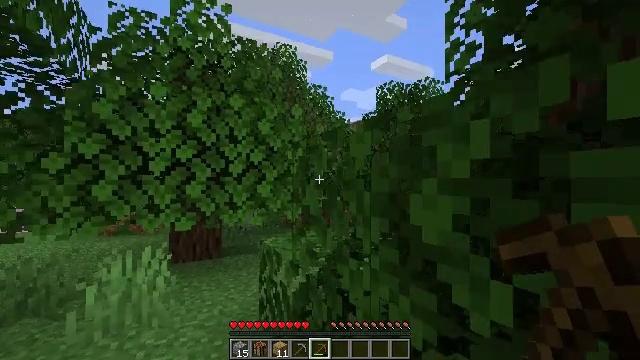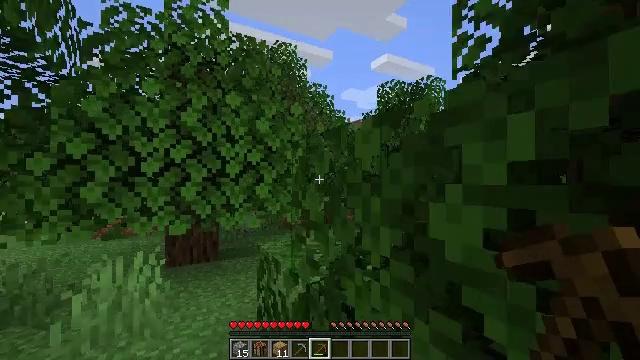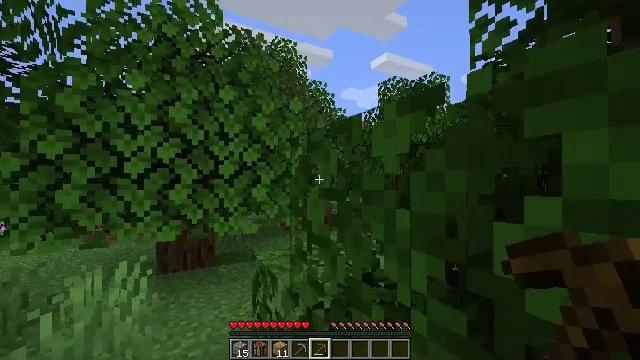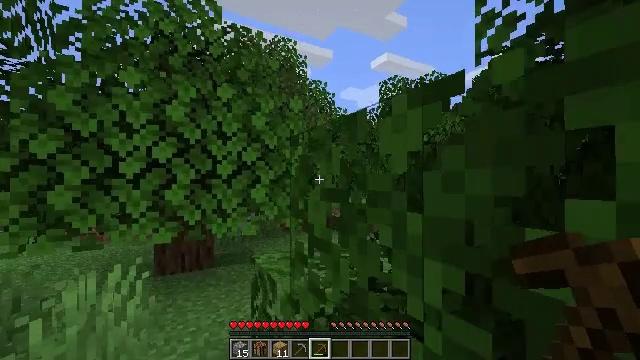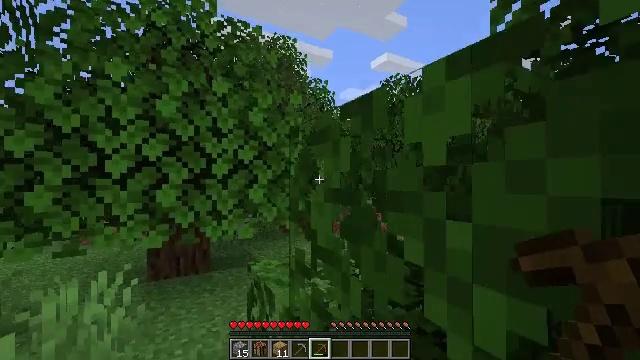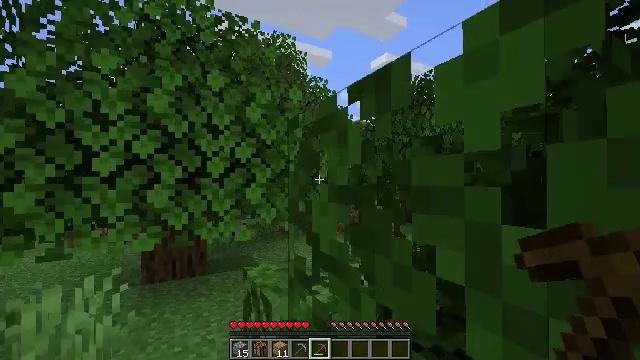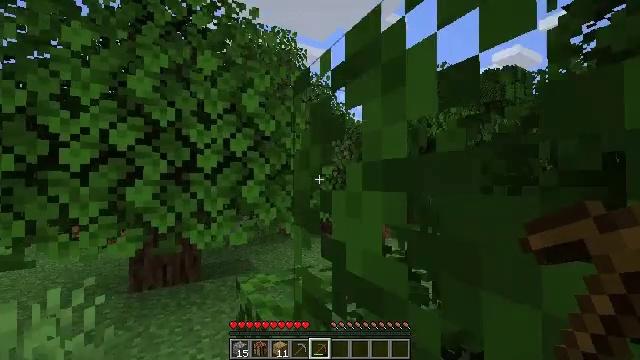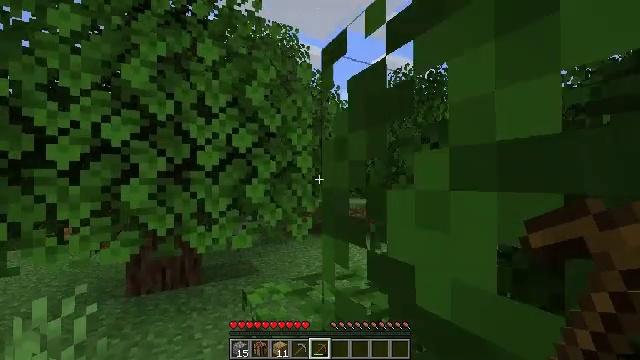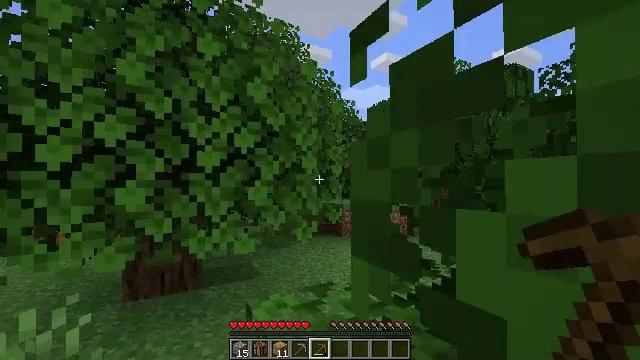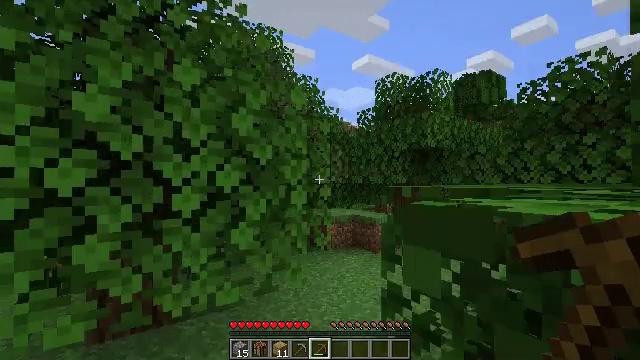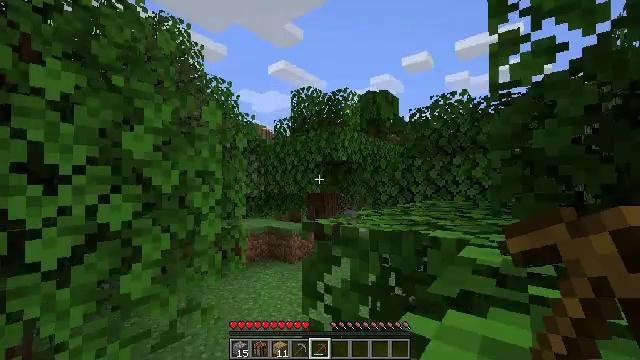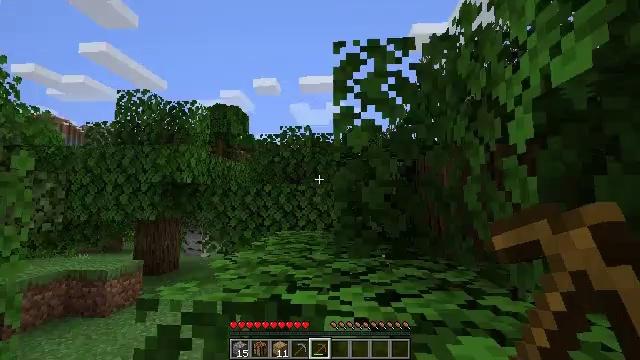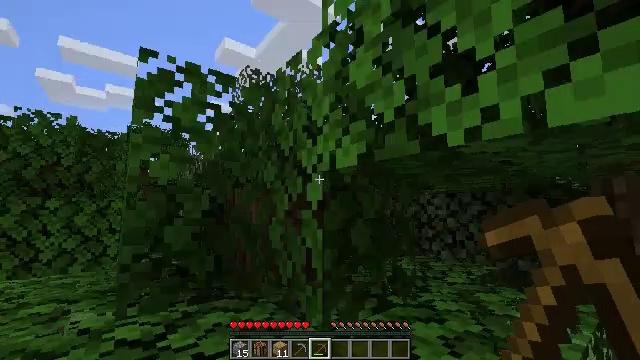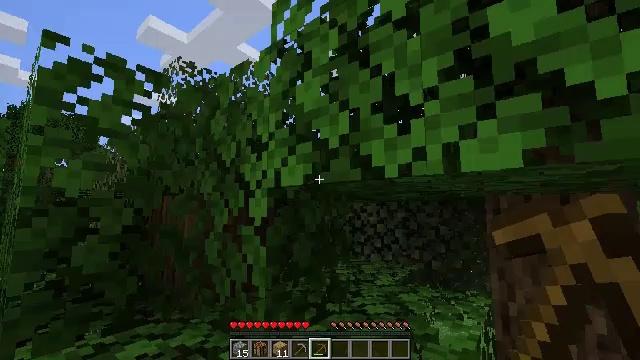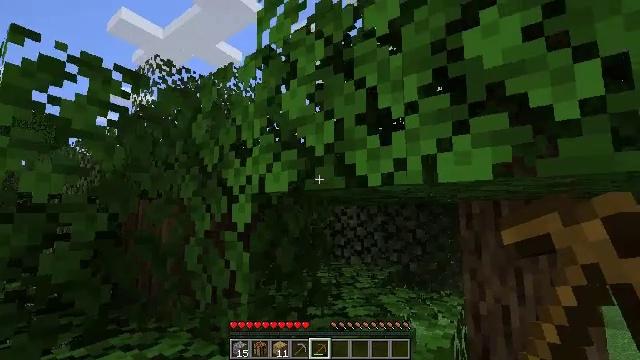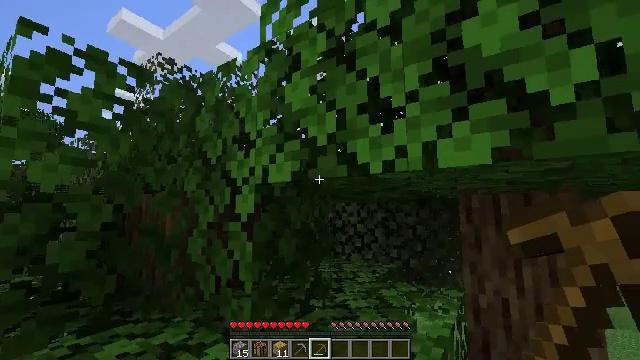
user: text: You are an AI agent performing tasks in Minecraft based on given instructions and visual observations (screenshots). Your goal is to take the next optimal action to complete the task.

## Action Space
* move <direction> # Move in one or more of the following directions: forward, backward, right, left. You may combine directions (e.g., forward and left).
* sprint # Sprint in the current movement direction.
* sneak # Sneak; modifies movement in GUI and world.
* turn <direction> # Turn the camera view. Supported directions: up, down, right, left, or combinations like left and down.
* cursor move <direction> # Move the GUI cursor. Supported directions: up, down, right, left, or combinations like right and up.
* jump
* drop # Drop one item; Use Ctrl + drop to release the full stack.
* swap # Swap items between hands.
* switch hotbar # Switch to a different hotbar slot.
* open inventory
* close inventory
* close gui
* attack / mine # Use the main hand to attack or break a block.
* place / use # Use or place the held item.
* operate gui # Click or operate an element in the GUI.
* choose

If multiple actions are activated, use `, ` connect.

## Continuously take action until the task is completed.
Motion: motion action
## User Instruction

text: Remove oak leaves from branches.
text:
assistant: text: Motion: move forward
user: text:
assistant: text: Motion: move forward
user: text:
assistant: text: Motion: move forward
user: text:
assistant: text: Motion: move forward
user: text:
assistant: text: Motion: move forward
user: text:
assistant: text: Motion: move forward
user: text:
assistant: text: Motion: move forward
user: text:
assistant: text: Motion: move forward
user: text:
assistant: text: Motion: move forward, turn right, jump
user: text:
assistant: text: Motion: move forward, turn right, jump
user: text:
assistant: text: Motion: move forward, turn right and up, jump
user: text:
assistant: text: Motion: move forward, turn right and up, jump
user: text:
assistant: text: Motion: move forward, turn right, jump
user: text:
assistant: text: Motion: move forward, turn right, jump
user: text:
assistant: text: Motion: move forward, jump
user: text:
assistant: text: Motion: move forward, jump
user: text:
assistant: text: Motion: move forward, jump
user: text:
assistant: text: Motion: move forward, jump
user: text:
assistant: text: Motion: move forward, jump
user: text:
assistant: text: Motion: move forward, jump
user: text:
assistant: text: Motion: move forward, turn left, jump
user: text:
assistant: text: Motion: move forward, turn left, jump
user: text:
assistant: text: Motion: move forward, turn left, jump
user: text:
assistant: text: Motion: move forward, turn left and down, jump
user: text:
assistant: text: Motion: move forward, turn left and down, jump
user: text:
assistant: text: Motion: move forward, turn left, jump
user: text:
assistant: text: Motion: move forward, turn left and down, jump
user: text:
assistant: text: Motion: move forward, turn left and down, jump
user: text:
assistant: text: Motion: move forward, turn left, jump
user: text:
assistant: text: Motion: move forward, turn left and down, jump